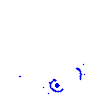
Particle: kaon